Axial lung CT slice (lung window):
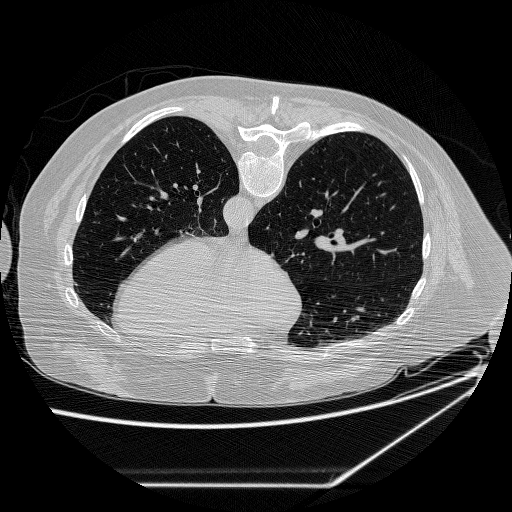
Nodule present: no